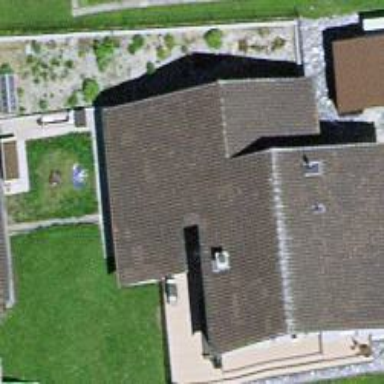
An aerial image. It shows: Simple and straightforward house.